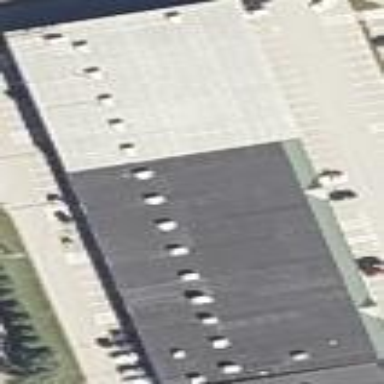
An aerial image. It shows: Commercial building.